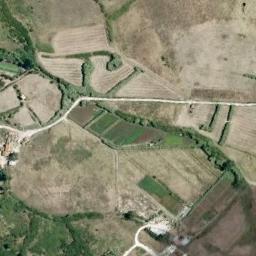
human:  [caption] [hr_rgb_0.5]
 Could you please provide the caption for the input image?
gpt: The rectangular farmland is next to the bare land .

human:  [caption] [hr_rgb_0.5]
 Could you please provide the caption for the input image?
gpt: Many green, Khaki and brown mixed-sized rectangular farm fields .

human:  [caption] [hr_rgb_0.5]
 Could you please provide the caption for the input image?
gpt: Several green rectangular farmlands and green belts are surrounded by the bare land and a road goes through the farmlands .

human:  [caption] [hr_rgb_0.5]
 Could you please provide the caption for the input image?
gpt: There are many trees beside the rectangular farmlands .

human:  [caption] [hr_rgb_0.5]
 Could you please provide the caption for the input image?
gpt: There are several green rectangular farmlands with bare land around .